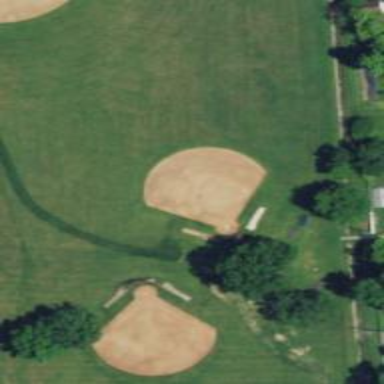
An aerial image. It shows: Softball pitch for leisure sports.